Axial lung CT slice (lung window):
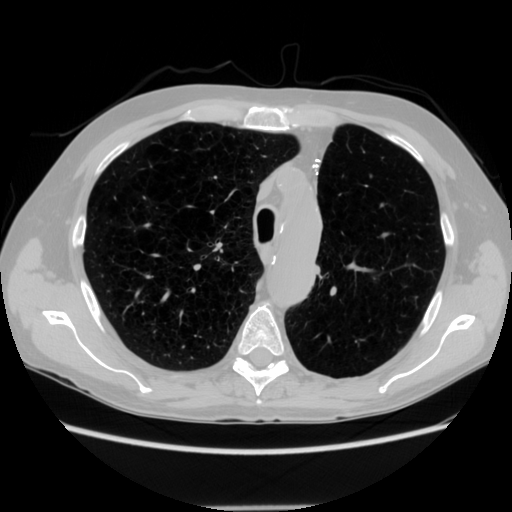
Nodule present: no